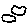
Label: cloud